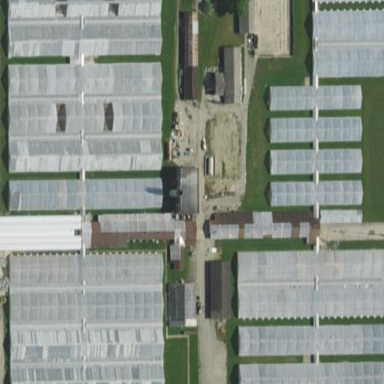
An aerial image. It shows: Area dedicated to greenhouse horticulture.